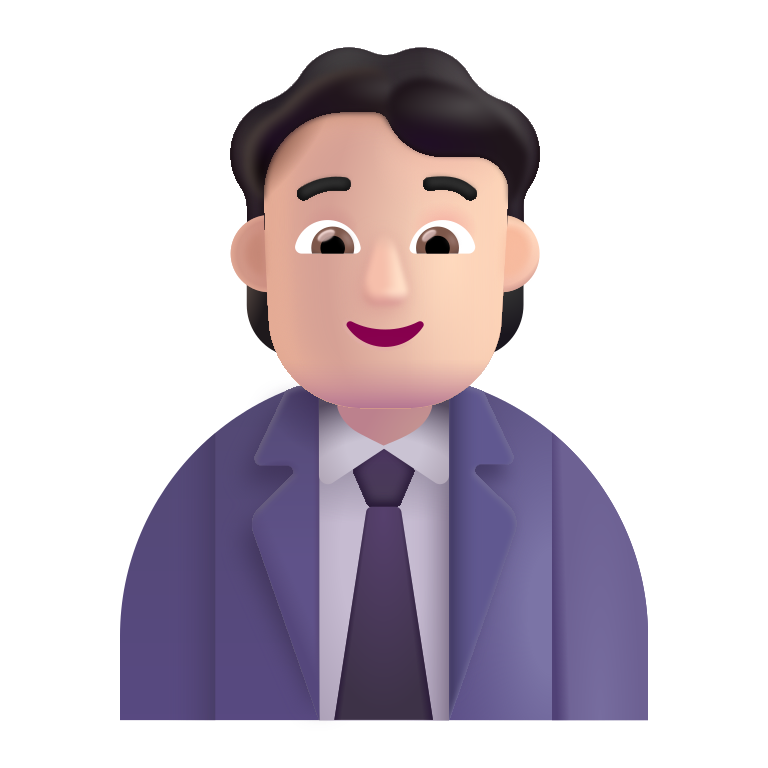
office worker color light